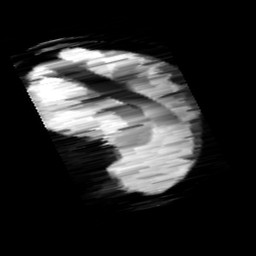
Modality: minIP
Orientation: sagittal
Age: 10
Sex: female
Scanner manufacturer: siemens
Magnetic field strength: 3 T
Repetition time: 0.027 s
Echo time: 0.02 s